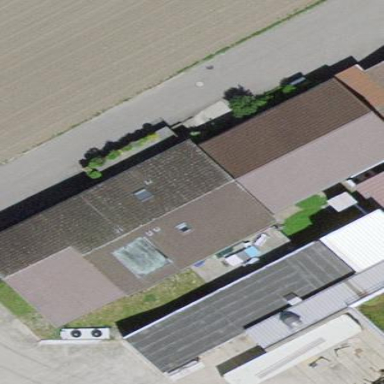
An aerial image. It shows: Building.